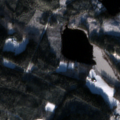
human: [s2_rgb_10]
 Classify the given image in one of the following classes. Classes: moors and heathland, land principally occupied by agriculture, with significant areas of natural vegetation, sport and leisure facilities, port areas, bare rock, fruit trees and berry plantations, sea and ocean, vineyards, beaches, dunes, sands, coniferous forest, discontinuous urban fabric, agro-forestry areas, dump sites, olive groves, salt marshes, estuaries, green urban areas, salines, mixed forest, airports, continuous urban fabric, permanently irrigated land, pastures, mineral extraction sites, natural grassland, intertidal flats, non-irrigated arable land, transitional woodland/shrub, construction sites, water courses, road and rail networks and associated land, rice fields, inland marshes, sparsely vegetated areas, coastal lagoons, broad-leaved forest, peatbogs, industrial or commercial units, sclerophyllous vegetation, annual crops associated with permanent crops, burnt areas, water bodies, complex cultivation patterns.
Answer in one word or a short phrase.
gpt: non-irrigated arable land, coniferous forest, mixed forest, transitional woodland/shrub, water bodies